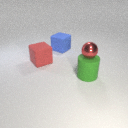
large green rubber cylinder in front of large blue rubber cube